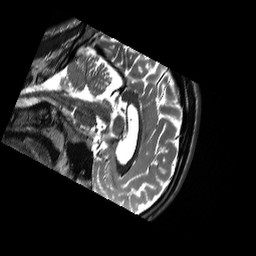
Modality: T2w
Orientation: sagittal
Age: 18
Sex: male
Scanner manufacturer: siemens
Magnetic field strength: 3 T
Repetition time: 13.52 s
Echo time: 0.088 s